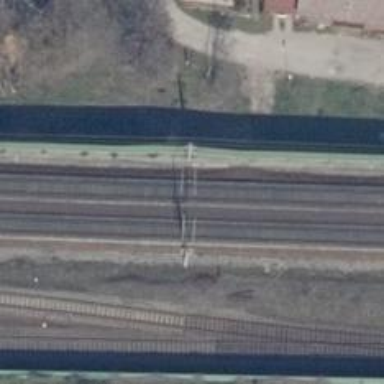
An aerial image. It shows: Milestone along the railway with catenary mast.